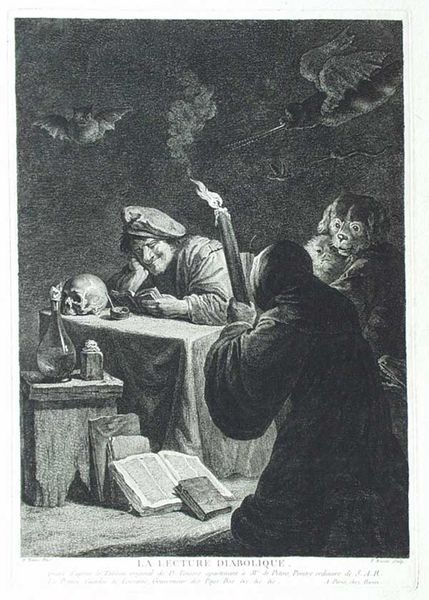
Titel: La lecture diabolique
Künstler: Pierre-François Basan
Standort: Karlsruhe
Institution: Staatliche Kunsthalle Karlsruhe
Schlagwörter: dunkel, feder, feuer, flügel, hand, kopf, mann, rubens, schatten, schlaf, umhang, vogel, wasser, weiß, wolken, menschen, getränk, glas, grau, hell, holz, hut, laterne, licht, mund, männer, nacht, nase, rücken, schwarz, stuhl, symbol, tisch, zeichnung, blick, hund, hunde, tier, tiere, tuch, wolke, haube, alt, bart, flasche, gläser, kappe, mütze, alte, arm, arme, barock, bibel, diener, mensch, rahmen, rembrandt, schädel, tod, tot, tischdecke, tischtuch, vieh, vögel, einsam, qualm, rauch, kutte, mantel, sitzend, decke, höhle, traurig, fliegen, affe, engel, helldunkel, kanne, krug, stilleben, vase, lächeln, holzschnitt, schrift, bücher, papier, schlafen, düster, schnabel, grafik, graphik, bank, hocker, schemel, französisch, angst, karikatur, wein, rauchen, finster, lesen, goya, kerze, melancholie, tischchen, stube, kammer, geschlossen, surreal, tor, gestalt, vanitas, lachen, katze, gefäß, memento mori, schere, flamme, philosoph, buch, dose, brennen, geheimnis, hinten, traum, kater, druck, druckgraphik, schwarzweiss, druckgrafik, schraffur, radierung, stich, titel, seite, gefahr, illustration, karrikatur, text, faust, knien, strich, witzig, heiter, küken, hallo, niederländisch, beten, dämon, wissenschaftler, daumier, grinsen, buchseite, karaffe, kerzenschein, schein, bedrohung, seiten, skelett, totenkopf, grimasse, schnauze, flüssigkeit, schreiben, albtraum, alptraum, teufel, mystisch, wesen, mittelalter, märchen, fabelwesen, aufgestützt, müde, mönch, kolben, lesender, erscheinung, heiliger, leser, gelehrter, lesend, huhn, dürer, geöffnet, kupferstich, aufgeschlagen, totenschädel, eule, bär, mystik, fackel, weinflasche, unheimlich, fantasie, ungeheuer, drache, frosch, verrückt, lehen, kaputze, kapuze, geschichten, dämonen, hexe, hexen, monster, fledermaus, wissenschaft, affen, magie, stuch, lektüre, vermummt, magier, zauberer, labor, schreibend, alchemist, experiment, uhu, zauber, nachtszene, eulen, russ, facke, fledermäuse, spuk, drogen, beschwörung, diabolisch, kapuzenmann, beängstigend, liest, mann tisch, quacksalber, klasizismus, zaubern, renesance, feldermaus, totnkopf, geuer, fakel, nachtmar, schabkunst, mezzotinto, 17. jahrhundert, siotzend, kertze, ungheuer, lesen buch, fackeöl, memento morii, dämonene, bibekl, faustus, vöhgel, totenkopf vanitas, schwarzer tod, knielen, fledermalus, tisdh, nachtvögel, kre, flasche+schemel, hundmensch, arm grinsen fakel, #grinsen, grinsel, bücher buch